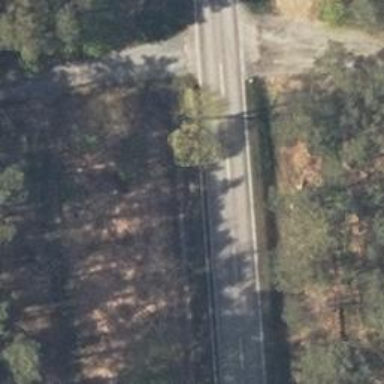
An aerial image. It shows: Emergency access point on the road.